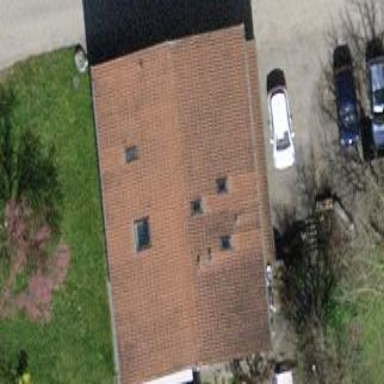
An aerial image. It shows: Simple house.